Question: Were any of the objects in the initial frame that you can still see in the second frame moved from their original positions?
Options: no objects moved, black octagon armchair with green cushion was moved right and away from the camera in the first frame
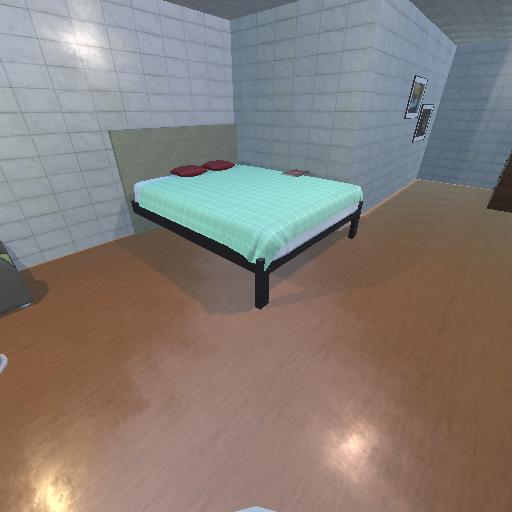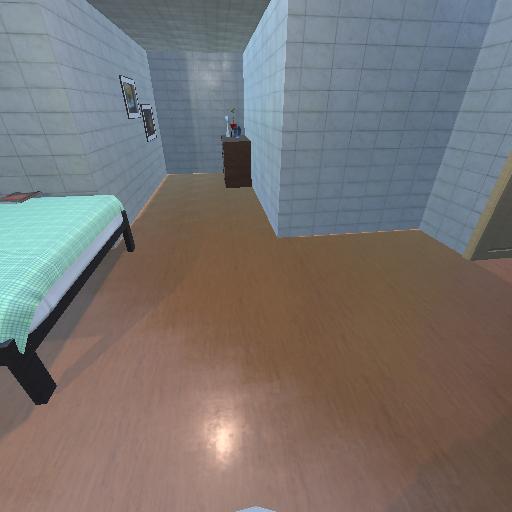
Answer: no objects moved